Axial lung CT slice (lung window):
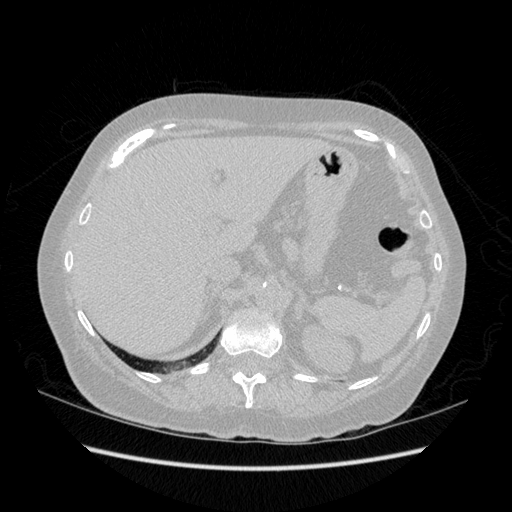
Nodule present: no